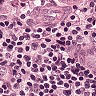
Metastatic tissue present: yes